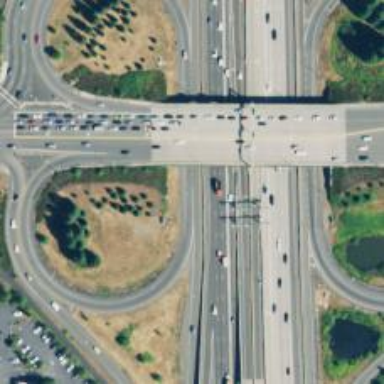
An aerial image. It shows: Motorway junction.